Field crop: maize
Growth stage: 1
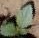
Species: datura